Question: I have a conflict when merging a .js file - Tortoise SVN says a conflict occured but no edit conflict button is shown. What does this mean, and how do I fix it if there is no edit conflict button?
Screenshot of missing edit conflict button:

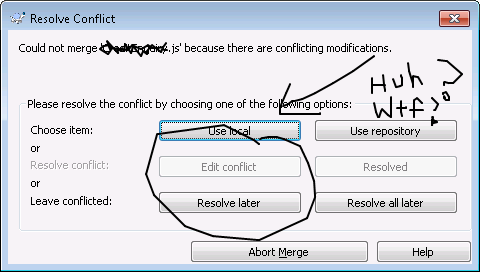
Answer: If the edit button is disabled, that means that the file in question is not a text file (i.e., has a non-text svn:mime-type property set). In those situations you can not edit the conflict a merge but you have to resolve the conflict manually the merge is done.
The same applies if there's a conflict in properties, not content of a file.